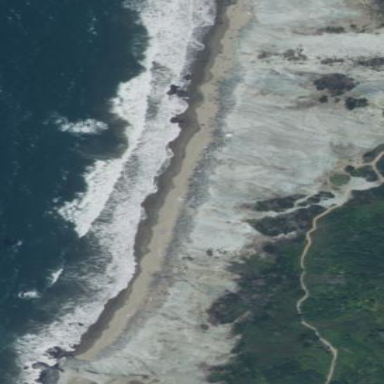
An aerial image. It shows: Sandy beach with natural surface.